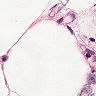
Metastatic tissue present: no